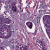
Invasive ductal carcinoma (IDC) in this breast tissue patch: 1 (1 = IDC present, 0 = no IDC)